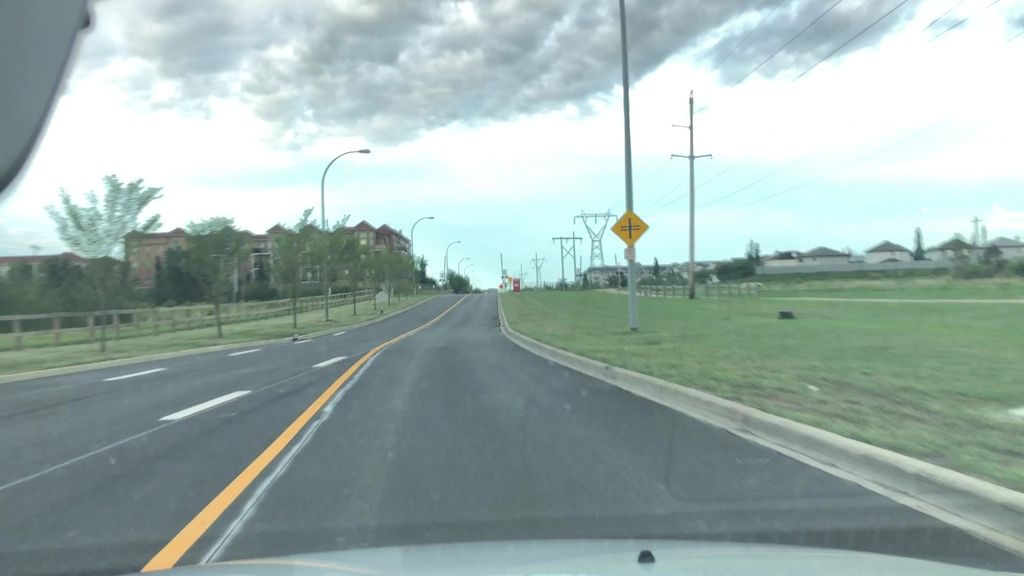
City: edmonton